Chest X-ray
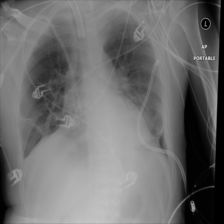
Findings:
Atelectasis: positive
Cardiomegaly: negative
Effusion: positive
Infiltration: negative
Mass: negative
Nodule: negative
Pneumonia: negative
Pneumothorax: positive
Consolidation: negative
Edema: negative
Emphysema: negative
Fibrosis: negative
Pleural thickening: negative
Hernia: negative